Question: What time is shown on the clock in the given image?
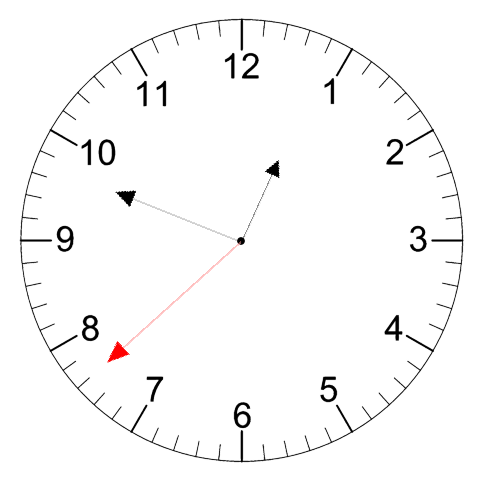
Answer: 12:48:38